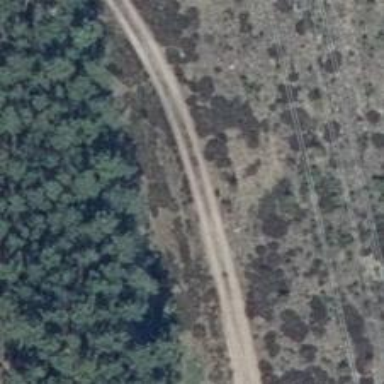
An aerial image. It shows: Sandy track road with grade4 tracktype.